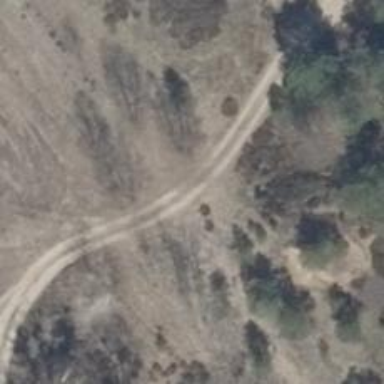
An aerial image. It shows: Sandy track with grade 4 tracktype.